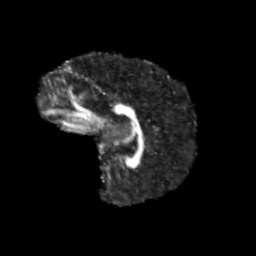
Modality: FA
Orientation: sagittal
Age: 13
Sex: male
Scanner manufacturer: siemens
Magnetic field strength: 3 T
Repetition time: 3.8 s
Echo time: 0.07 s